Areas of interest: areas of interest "Comprehensive Gymnasium"
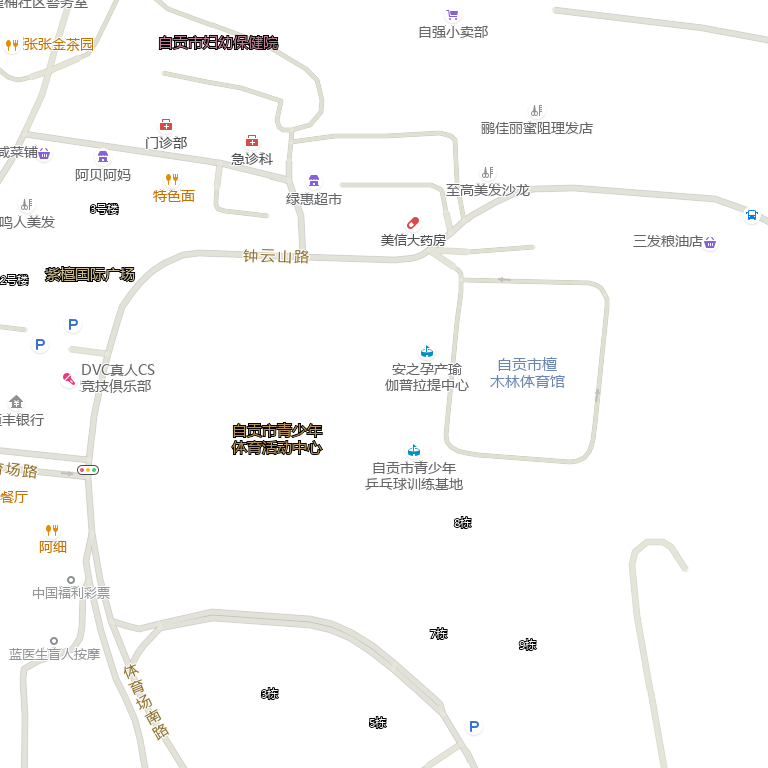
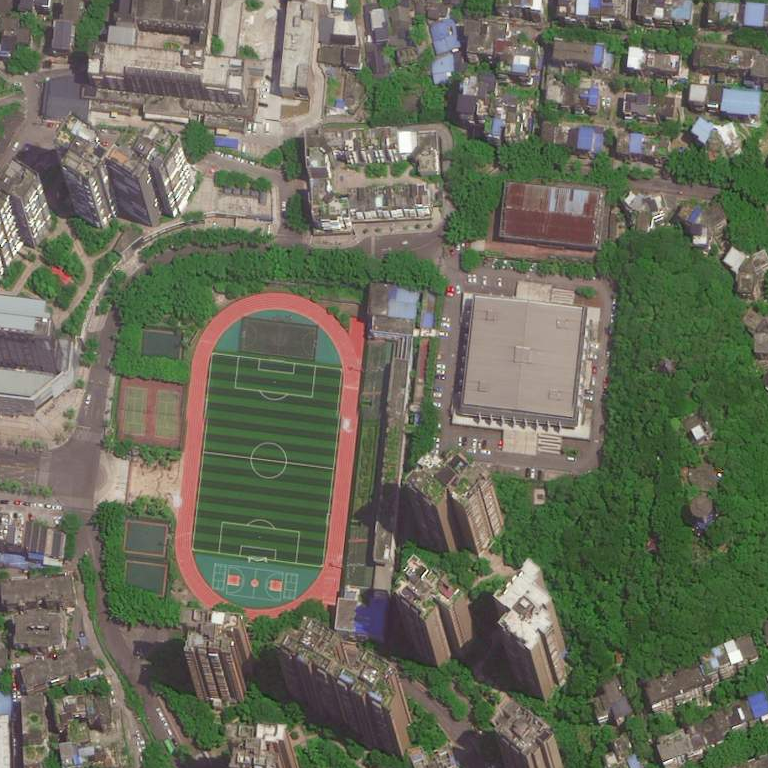